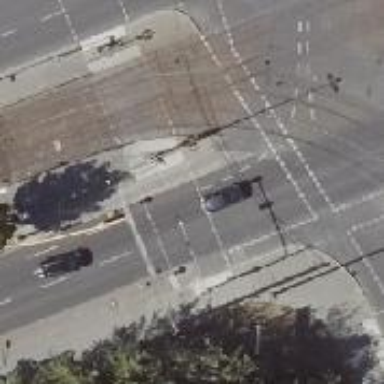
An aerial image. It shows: Footway located on traffic island.